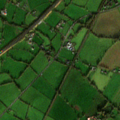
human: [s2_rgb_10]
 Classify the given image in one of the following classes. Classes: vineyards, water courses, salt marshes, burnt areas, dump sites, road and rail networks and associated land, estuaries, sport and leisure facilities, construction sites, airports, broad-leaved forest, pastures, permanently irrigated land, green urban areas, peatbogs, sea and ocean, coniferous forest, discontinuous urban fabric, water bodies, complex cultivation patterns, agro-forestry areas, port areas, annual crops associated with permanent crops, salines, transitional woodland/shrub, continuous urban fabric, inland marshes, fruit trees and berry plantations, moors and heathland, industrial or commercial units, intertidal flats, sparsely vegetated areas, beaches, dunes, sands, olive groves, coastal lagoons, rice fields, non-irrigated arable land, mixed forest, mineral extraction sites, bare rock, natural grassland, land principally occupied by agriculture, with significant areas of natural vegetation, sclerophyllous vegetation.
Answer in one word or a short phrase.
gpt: non-irrigated arable land, pastures